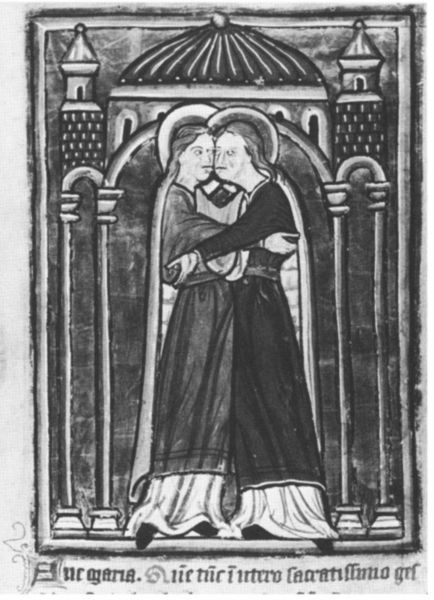
Titel: Bilderbuch des Neuen Testaments
Standort: Herkunftsregion: (GB England Nordengland) (EU - GB - England - Nordengland)
Institution: Privatsammlung
Schlagwörter: hand, mann, schatten, weiß, menschen, fenster, frau, grau, kleid, kleider, schwarz, säule, säulen, dach, zaun, architektur, falten, rahmen, sockel, bild, kirche, gewand, mantel, gewänder, paar, personen, rund, turm, garten, schrift, kuss, liebe, umarmung, bogen, kuppel, inschrift, tor, umarmen, unterschrift, buch, türme, torbogen, druck, illustration, schwarzweiß, beschriftung, heiligenschein, mittelalter, heilige, heilig, maria, sakral, überhang, wölbung, latein, kuppeldach, bible, rum, langes haar, spirituell